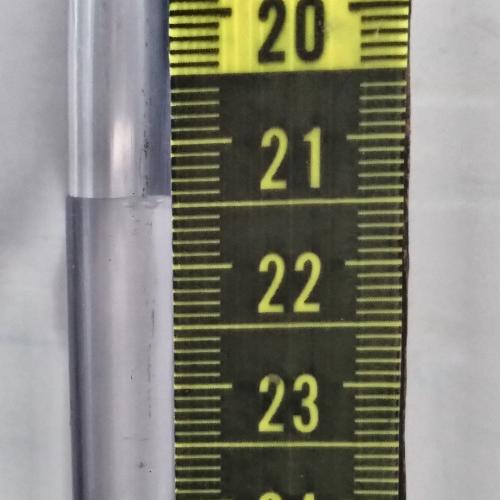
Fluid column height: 20.9 cm